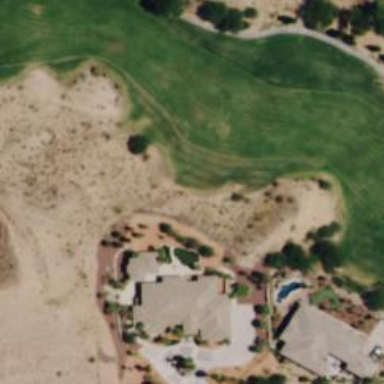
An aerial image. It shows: Grassy golf fairway.